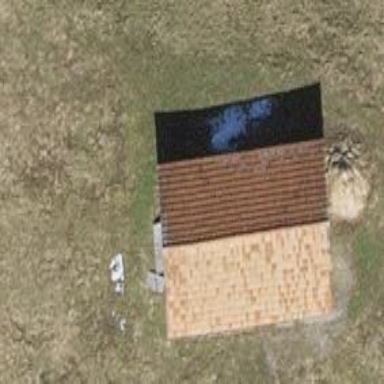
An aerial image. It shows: Shed.